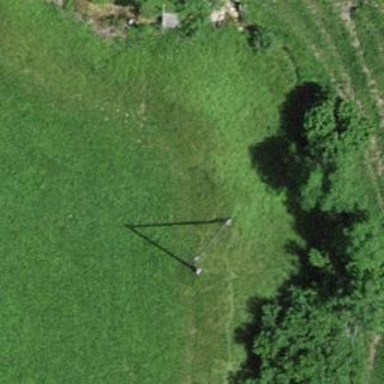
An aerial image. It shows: Minor power line.